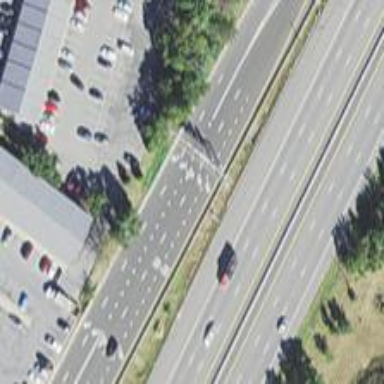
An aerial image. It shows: Primary link road with asphalt surface.